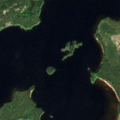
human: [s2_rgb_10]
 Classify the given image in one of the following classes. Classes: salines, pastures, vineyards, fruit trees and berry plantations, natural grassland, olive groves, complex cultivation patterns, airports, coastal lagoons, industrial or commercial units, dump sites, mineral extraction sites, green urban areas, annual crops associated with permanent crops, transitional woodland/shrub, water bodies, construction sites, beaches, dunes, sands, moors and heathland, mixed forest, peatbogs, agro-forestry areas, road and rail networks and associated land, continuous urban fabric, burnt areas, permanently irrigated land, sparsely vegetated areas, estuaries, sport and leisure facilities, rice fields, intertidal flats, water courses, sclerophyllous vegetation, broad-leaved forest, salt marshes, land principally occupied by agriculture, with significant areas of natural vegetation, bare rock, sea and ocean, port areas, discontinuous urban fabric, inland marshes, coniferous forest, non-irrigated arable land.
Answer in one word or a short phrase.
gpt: coniferous forest, water bodies